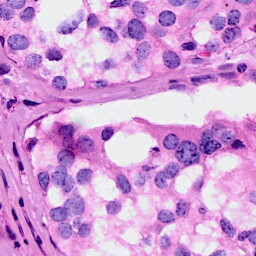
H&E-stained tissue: Breast